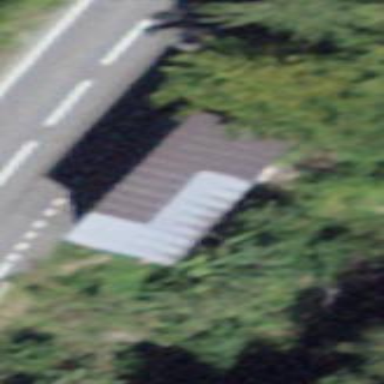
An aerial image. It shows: Rural barn.